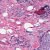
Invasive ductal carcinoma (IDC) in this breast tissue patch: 0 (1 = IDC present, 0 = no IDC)